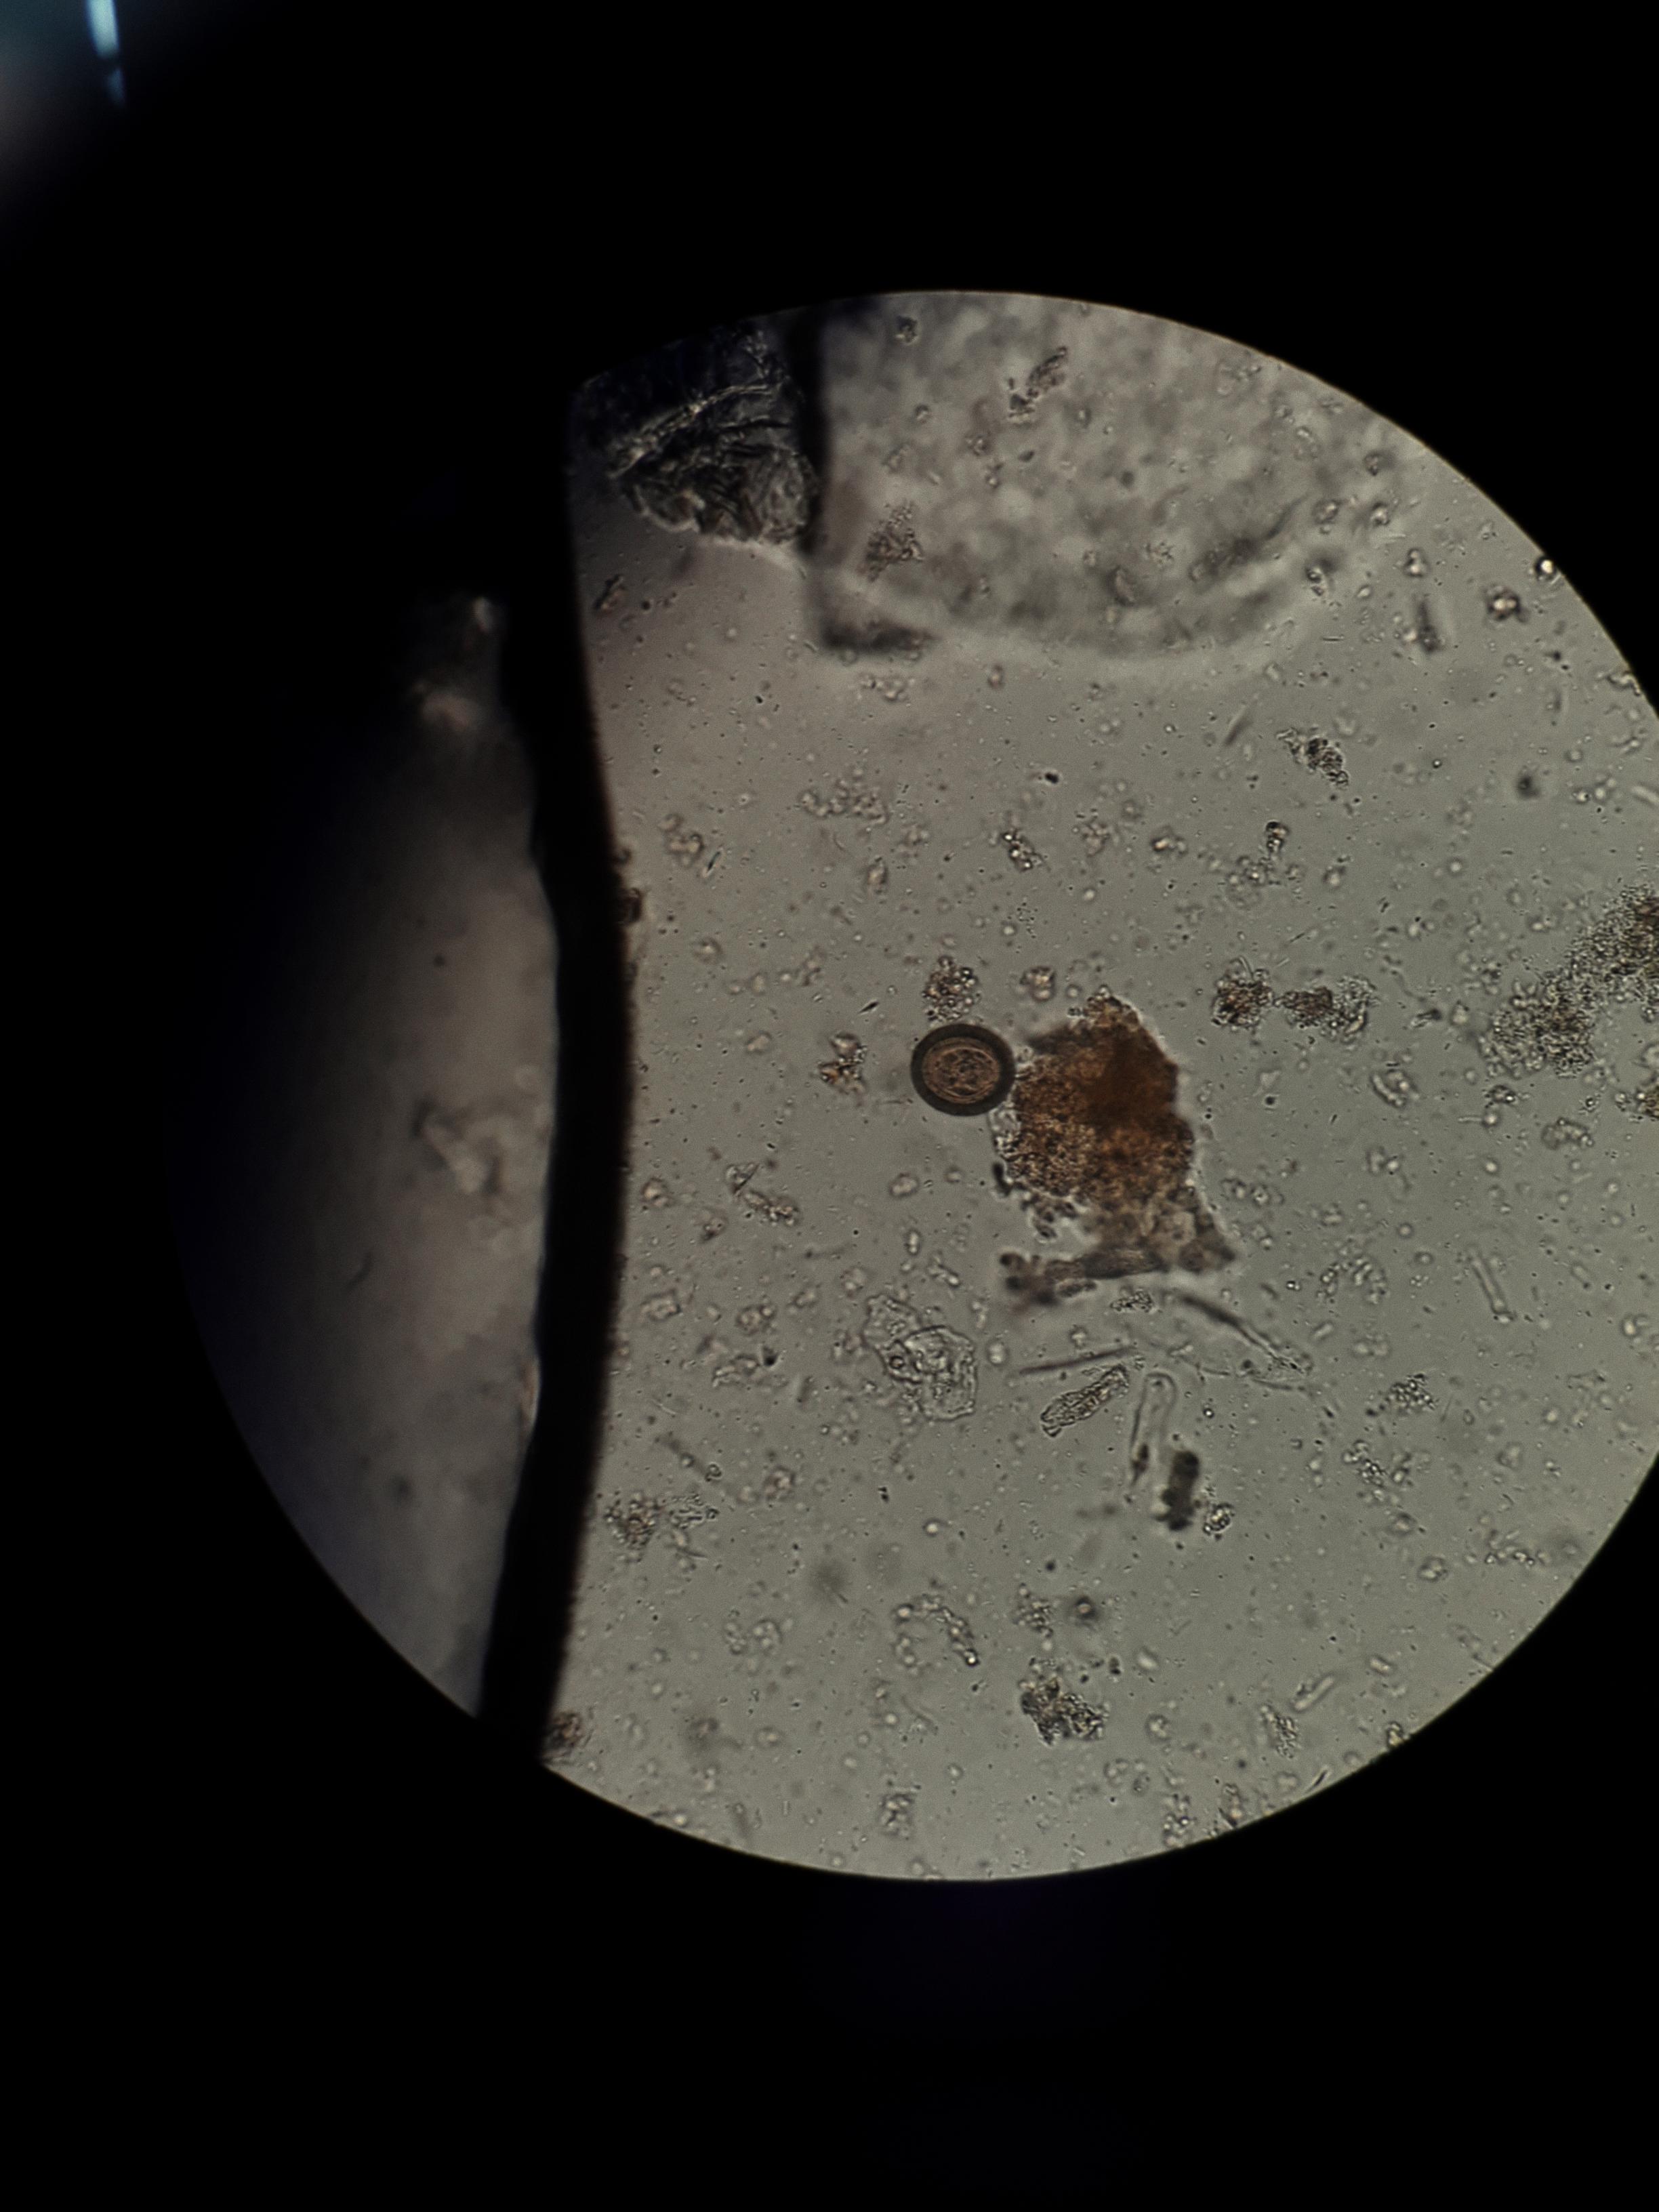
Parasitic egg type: Taenia spp. egg